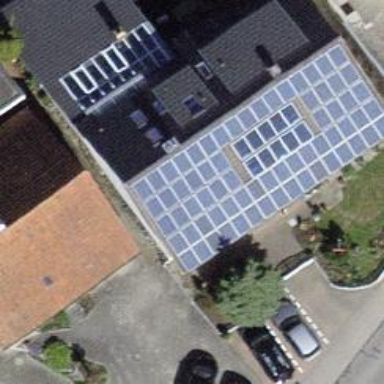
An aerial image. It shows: Solar power generator using photovoltaic panels.